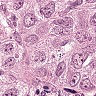
Metastatic tissue present: yes